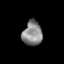
Tissue: prostate
Cell type: T cells
Senescence score: 0.3564
Nuclear area (px): 469
Mean DAPI intensity: 136.211